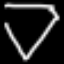
Label: diamond